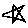
Label: star